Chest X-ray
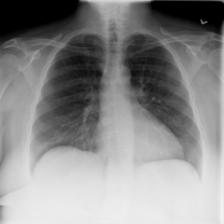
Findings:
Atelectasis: negative
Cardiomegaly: positive
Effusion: positive
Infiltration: negative
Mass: negative
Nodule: negative
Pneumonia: negative
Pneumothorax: negative
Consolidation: negative
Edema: negative
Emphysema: negative
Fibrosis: negative
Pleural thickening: negative
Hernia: negative